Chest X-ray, AP view. Patient: 59 years old, sex M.
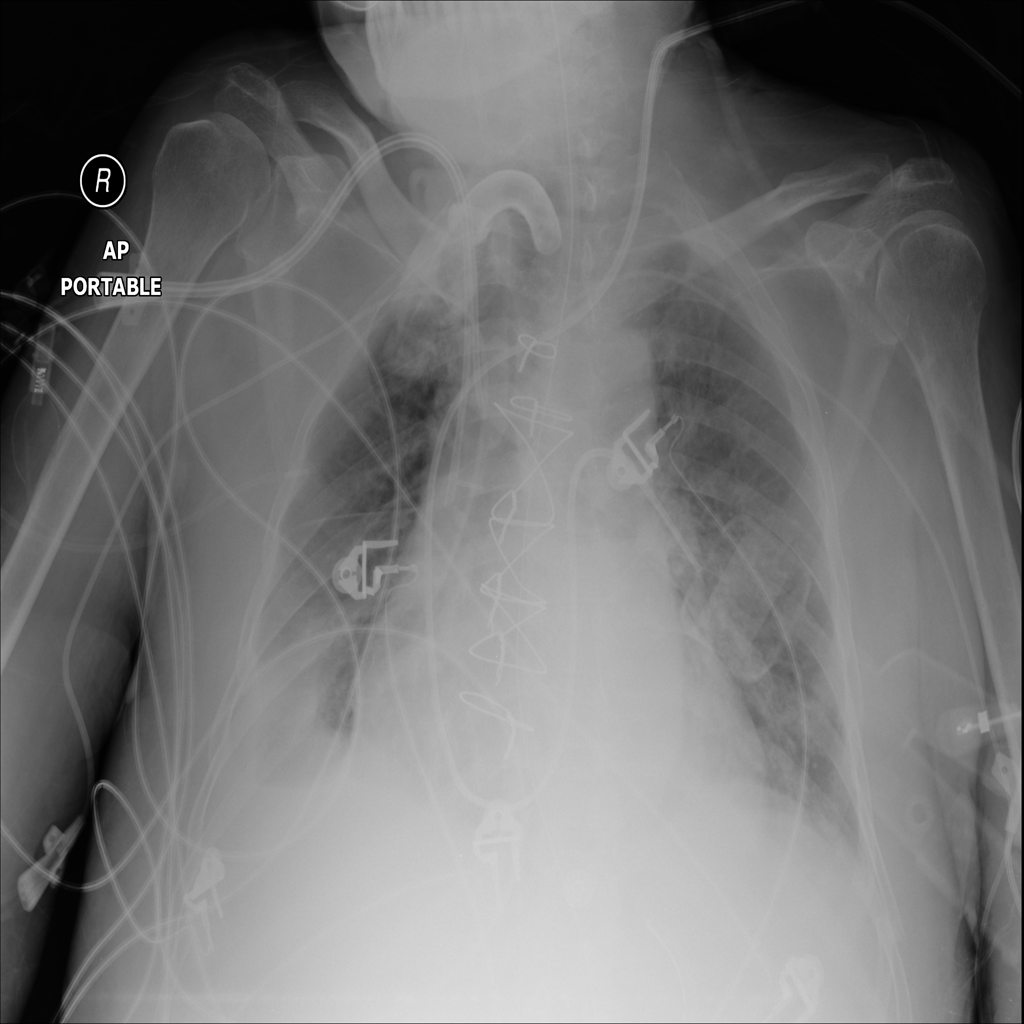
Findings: Atelectasis